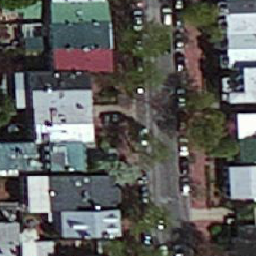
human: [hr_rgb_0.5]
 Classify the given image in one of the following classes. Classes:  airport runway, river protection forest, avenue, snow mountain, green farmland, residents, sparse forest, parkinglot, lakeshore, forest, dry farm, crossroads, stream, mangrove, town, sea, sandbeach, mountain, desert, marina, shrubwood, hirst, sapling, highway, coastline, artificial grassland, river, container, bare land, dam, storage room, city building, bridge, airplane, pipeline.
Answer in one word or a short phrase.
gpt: city building